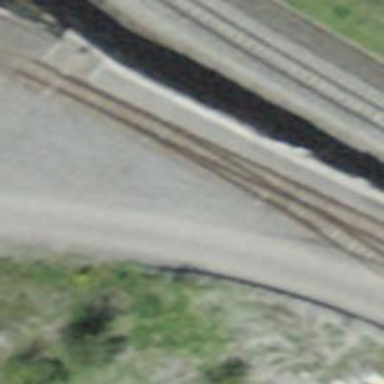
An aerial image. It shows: Railway switch.